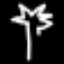
Label: palm tree